Interaction volume radius: 10 \u00c5
Interaction volume height: 30 \u00c5
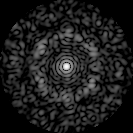
Disorder parameter: 0.8103